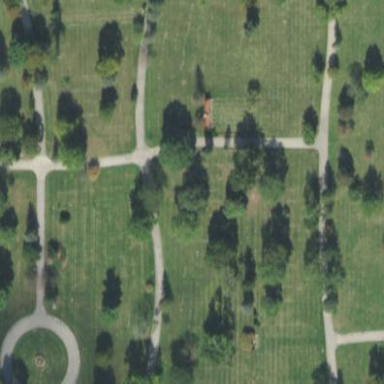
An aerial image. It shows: Cemetery.